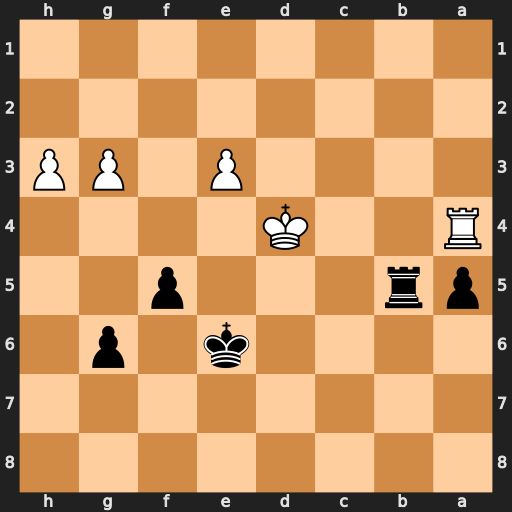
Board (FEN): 8/8/4k1p1/pr3p2/R2K4/4P1PP/8/8
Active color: b
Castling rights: -
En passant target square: -
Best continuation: Rb4+ Rxb4 axb4